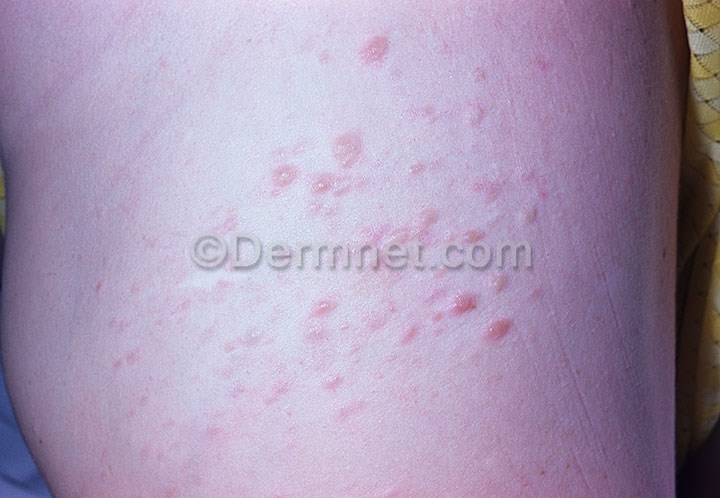
Disease: Seborrheic Keratoses and other Benign Tumors